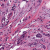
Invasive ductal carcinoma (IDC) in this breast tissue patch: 1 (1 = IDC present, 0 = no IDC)